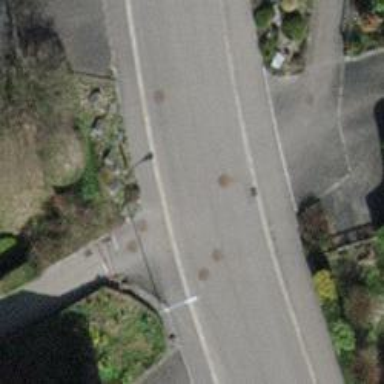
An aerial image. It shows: Unmarked road crossing.